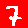
Digit: 7